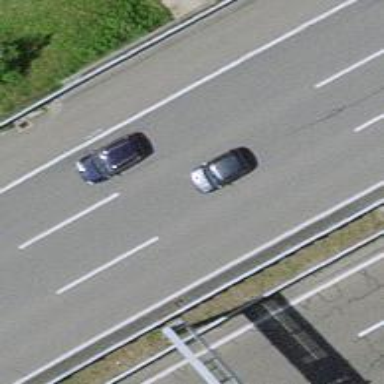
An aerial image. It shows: Asphalt bridge over motorway.